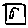
Label: square